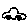
Label: car